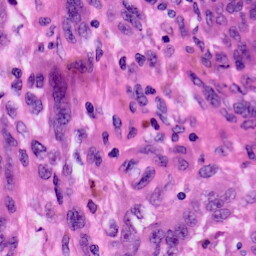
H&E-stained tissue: Skin